Question: I have an array named territory which contains the following

i want to create a hashmap where
the
and the
any help/pointers on the same?
thankyou
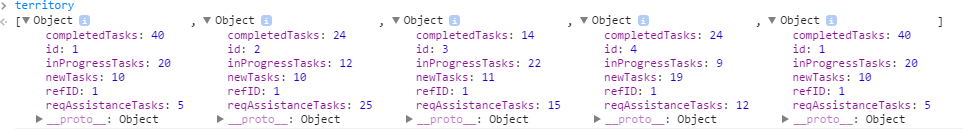
Answer: hi you could do like that and it will work :
'''
var hashmap = {};
territory.forEach(function(element) {
if(hashmap[element.id]!==null && hashmap[element.id]!=undefined){
if(!Array.isArray(hashmap[element.id])){
var tempObj = hashmap[element.id];
// don't forget to json.stringify your object if you
// want to serialise your hashmap for external use
hashmap[element.id] = [tempObj];
}
hashmap[element.id].push(element);
}
else{
// if you want to serialise your hashmap for external use
hashmap[element.id] = JSON.stringify(element);
// if not, you could just do without JSON.stringify
hashmap[element.id] = element;
}
});
console.log(hashmap);
'''
you could look at mozilla documentation for more informations on foreach
<URL>
Edit : I updated the code to avoid (dirty) id duplication and store object who share the same id